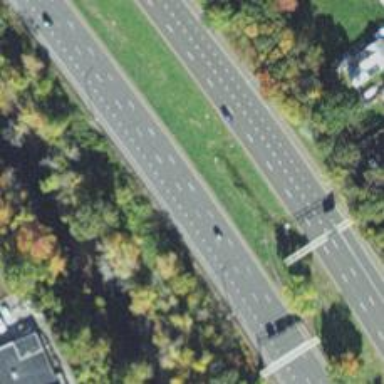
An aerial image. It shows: Asphalt motorway.